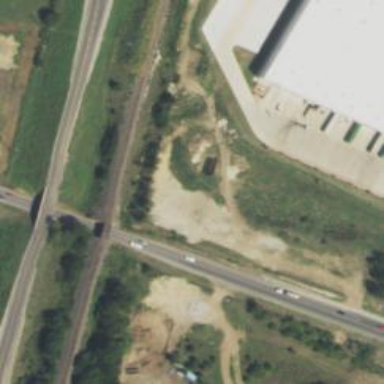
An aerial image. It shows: Trunk link highway.